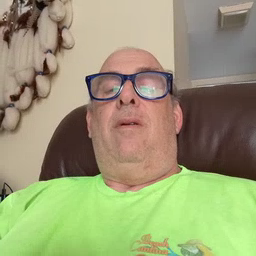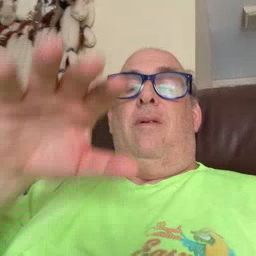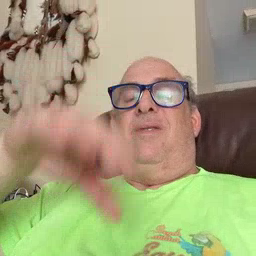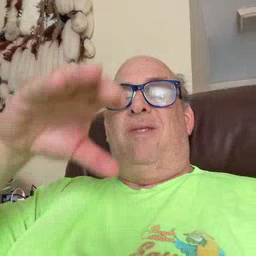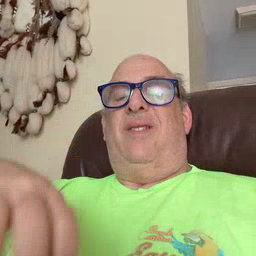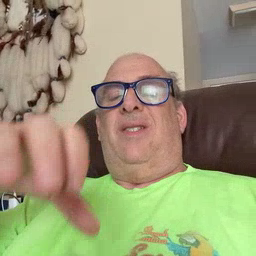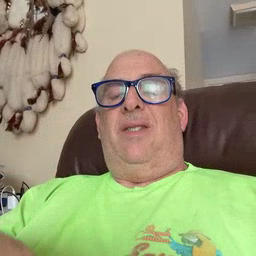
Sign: alligator